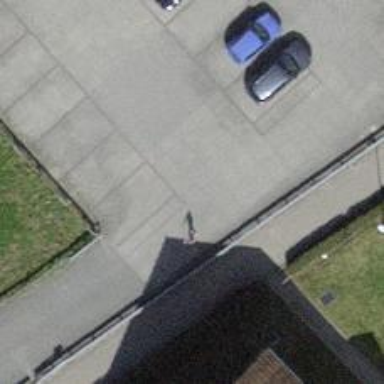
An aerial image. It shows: Parking aisle with grass paver surface.